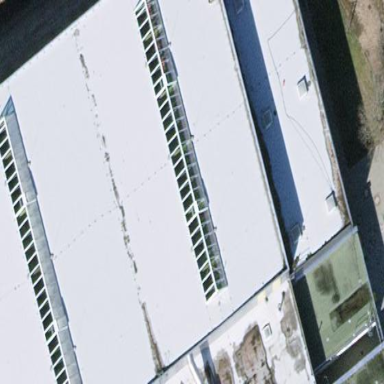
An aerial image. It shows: Industrial building.